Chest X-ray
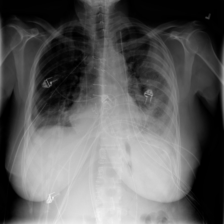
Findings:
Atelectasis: negative
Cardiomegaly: negative
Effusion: negative
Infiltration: negative
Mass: negative
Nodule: negative
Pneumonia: negative
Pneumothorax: negative
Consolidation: negative
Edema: negative
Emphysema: negative
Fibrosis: negative
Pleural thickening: negative
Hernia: negative